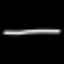
Label: line